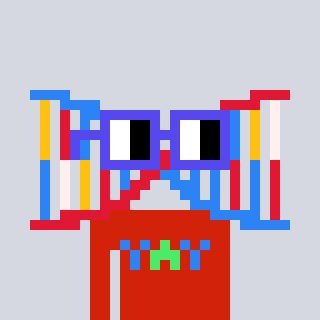
a pixel art character with square blue glasses, a dna-shaped head and a red-colored body on a cool background